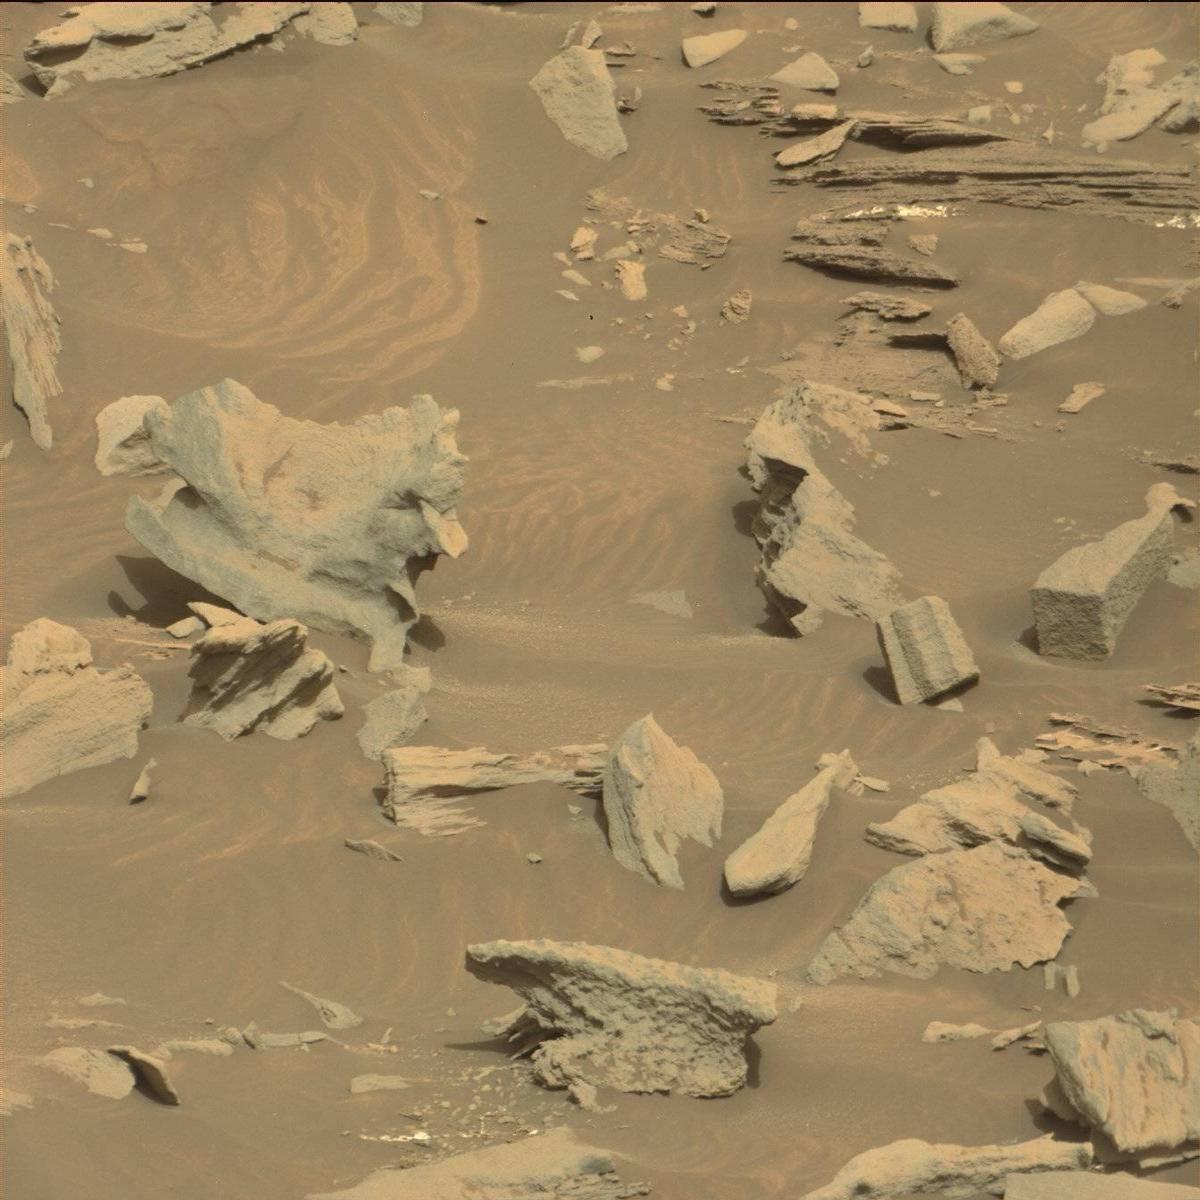
Terrain classes present: Bedrock, Rock, Sand / Soil